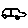
Label: car